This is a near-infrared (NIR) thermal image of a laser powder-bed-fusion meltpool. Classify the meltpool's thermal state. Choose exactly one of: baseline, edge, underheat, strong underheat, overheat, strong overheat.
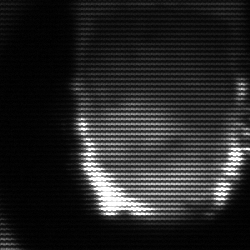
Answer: baseline